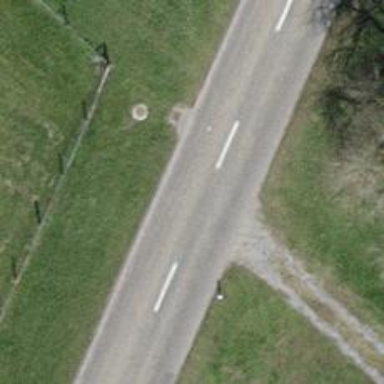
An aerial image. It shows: Tertiary road.